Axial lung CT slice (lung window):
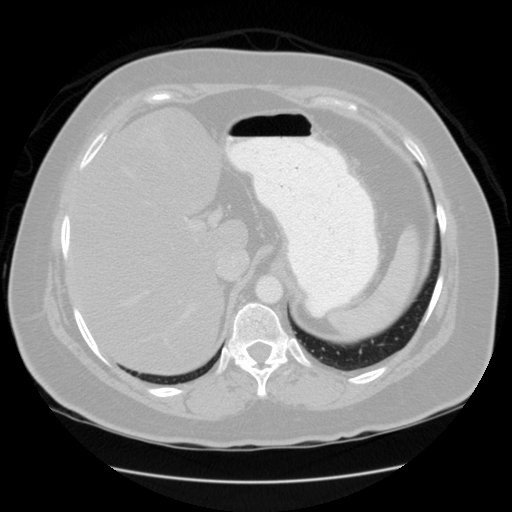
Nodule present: no